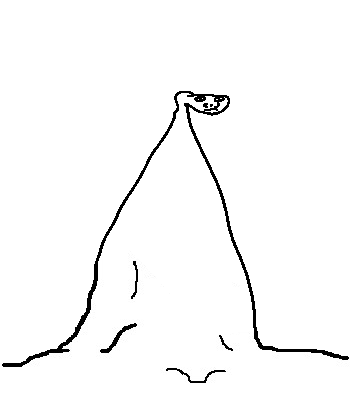
Label: 5_Brainlet